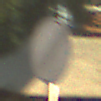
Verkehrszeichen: EndeSaemtlicherBegrenzungen
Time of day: SunriseSunset
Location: Outdoor (Suburban)
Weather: Clear
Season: NotSpecified
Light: Natural